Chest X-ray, PA view. Patient: 45 years old, sex F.
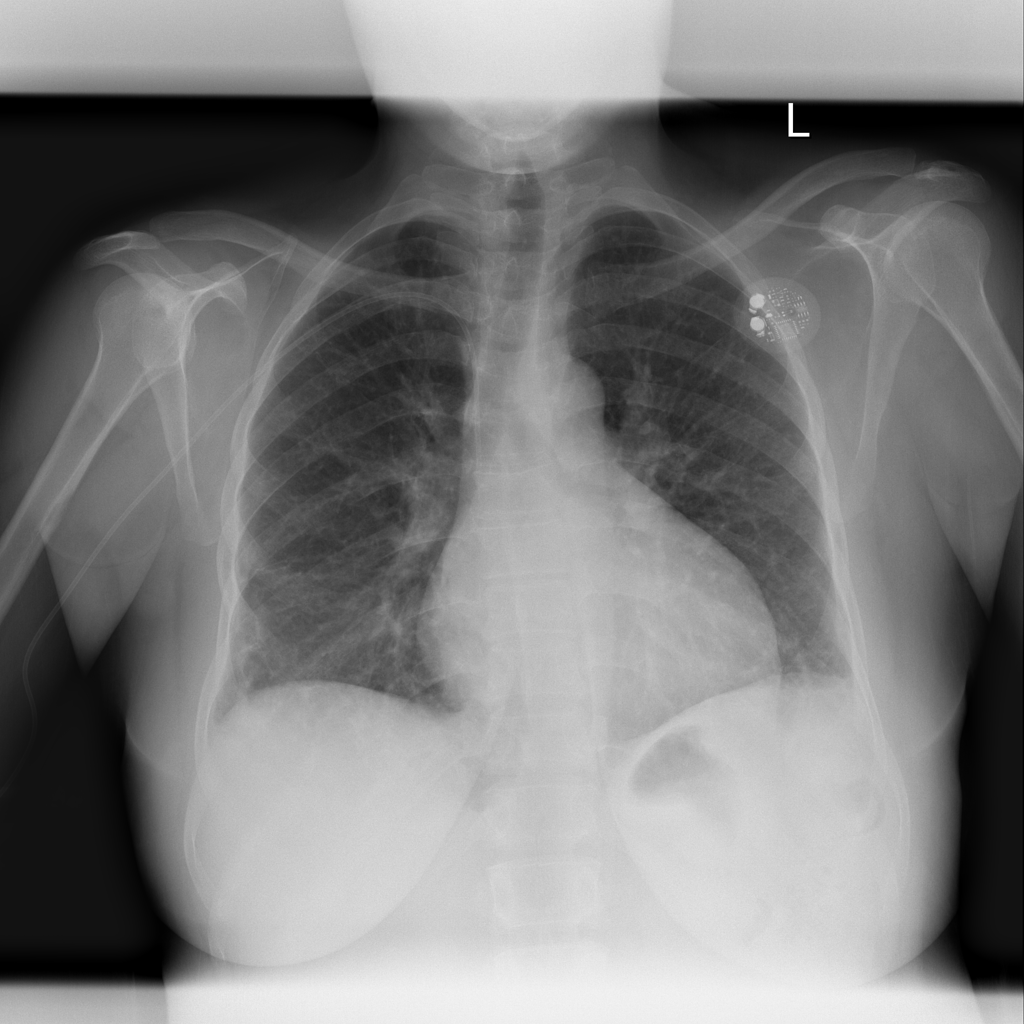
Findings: No Finding